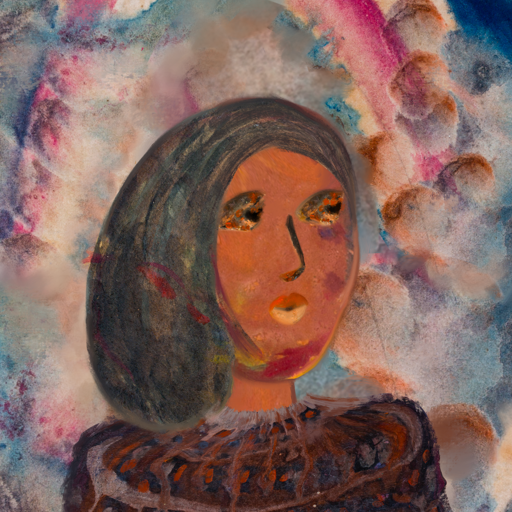
Background: Rupkatha, Head And Neck Side: Mother_And_Son_Son, Face Side: Gypsy_Queen, Bust: Hypocrite, Hair Side: Gypsy_Mother, Head Accessory: Blank, Second Necklace: Blank, Necklace: Blank, Baby: Blank